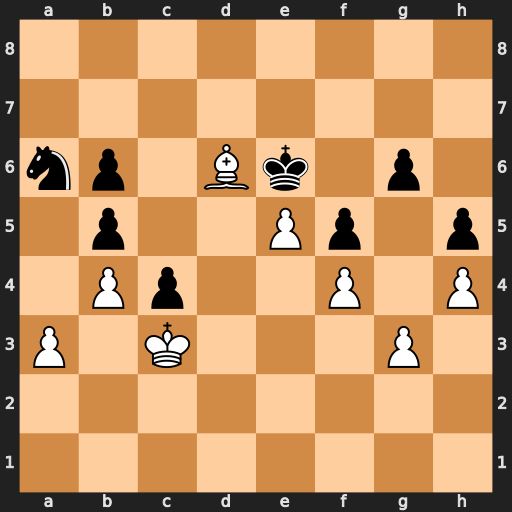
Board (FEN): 8/8/np1Bk1p1/1p2Pp1p/1Pp2P1P/P1K3P1/8/8
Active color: w
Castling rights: -
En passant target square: -
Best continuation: a4 bxa4 b5